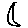
Label: moon